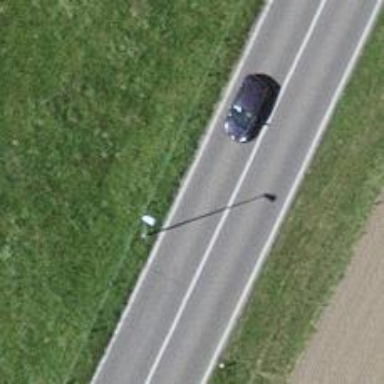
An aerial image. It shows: Primary highway.